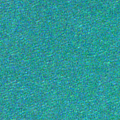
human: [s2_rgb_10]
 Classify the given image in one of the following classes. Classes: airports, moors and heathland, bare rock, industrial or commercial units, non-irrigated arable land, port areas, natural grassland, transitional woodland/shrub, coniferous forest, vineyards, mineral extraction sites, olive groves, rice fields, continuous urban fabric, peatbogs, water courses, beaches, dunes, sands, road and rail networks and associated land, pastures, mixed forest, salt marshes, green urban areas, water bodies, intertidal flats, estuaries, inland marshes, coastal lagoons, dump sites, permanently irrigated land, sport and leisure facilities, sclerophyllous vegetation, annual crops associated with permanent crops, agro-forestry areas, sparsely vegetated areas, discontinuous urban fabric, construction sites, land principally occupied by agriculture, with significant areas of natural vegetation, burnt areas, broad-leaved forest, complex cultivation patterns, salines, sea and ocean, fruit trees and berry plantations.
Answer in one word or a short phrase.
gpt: sea and ocean